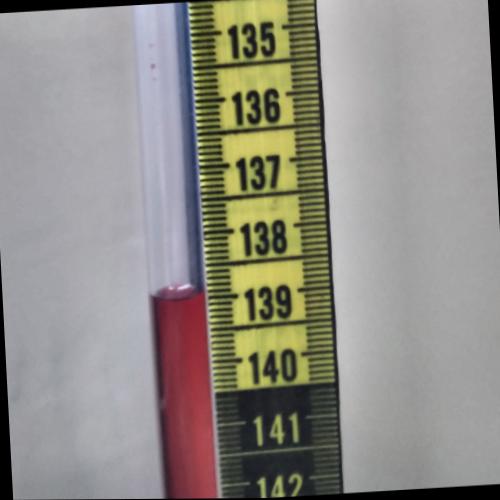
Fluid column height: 139.0 cm